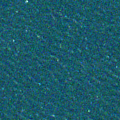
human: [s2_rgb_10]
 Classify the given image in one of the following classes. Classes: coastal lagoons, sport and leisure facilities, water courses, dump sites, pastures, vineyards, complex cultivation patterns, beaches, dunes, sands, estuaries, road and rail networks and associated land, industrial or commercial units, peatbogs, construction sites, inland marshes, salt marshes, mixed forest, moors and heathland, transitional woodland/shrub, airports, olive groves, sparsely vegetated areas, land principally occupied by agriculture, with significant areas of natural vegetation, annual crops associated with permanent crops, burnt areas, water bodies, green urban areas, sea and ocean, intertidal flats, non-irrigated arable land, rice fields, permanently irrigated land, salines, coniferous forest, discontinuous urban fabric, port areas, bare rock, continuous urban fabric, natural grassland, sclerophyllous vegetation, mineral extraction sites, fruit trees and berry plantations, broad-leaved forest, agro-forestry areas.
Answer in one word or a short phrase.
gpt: sea and ocean